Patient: sex M, age 55
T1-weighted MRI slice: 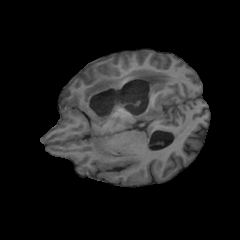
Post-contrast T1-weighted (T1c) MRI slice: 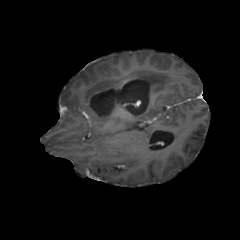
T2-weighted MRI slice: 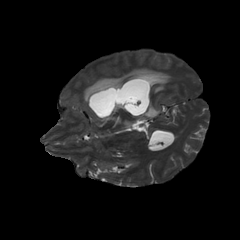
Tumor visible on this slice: yes
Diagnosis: Glioblastoma, IDH-wildtype
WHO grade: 4